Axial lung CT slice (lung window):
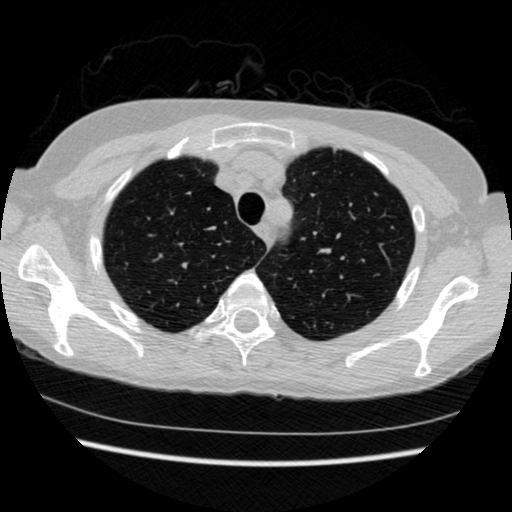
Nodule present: no